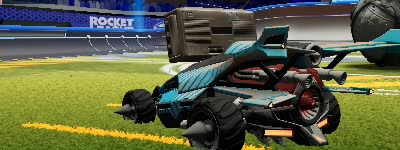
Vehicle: aftershock